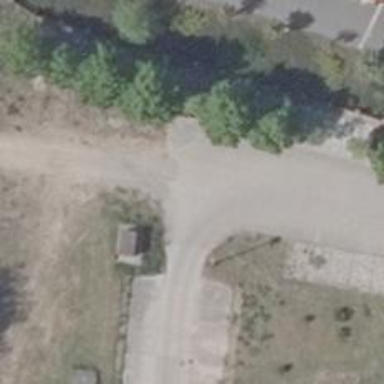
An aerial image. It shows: Residential road made of concrete plates.